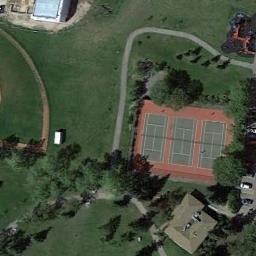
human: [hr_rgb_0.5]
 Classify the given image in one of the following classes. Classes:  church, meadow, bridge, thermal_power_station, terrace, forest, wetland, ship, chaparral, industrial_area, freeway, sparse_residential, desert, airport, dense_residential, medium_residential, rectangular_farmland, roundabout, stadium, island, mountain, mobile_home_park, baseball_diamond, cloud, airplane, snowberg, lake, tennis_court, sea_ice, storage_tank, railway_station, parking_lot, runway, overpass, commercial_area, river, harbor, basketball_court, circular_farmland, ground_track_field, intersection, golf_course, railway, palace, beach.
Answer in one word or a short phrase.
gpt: tennis_court